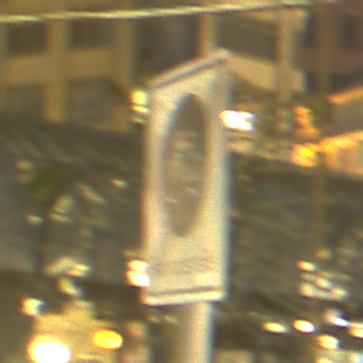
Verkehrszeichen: EndeFahrradstrasse
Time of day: Night
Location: Outdoor (Urban)
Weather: Overcast
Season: NotSpecified
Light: Artificial